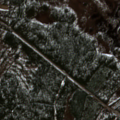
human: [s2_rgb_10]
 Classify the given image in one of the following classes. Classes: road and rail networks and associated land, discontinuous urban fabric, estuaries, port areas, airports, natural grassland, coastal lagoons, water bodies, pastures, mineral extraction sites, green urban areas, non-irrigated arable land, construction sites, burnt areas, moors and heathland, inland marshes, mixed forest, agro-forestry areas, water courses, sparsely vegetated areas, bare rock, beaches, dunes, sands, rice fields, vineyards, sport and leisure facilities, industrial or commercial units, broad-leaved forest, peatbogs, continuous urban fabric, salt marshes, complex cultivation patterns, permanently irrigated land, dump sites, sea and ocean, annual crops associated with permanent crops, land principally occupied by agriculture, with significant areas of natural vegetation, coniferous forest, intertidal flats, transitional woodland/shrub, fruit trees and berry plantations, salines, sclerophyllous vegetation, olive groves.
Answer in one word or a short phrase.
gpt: coniferous forest, transitional woodland/shrub, peatbogs